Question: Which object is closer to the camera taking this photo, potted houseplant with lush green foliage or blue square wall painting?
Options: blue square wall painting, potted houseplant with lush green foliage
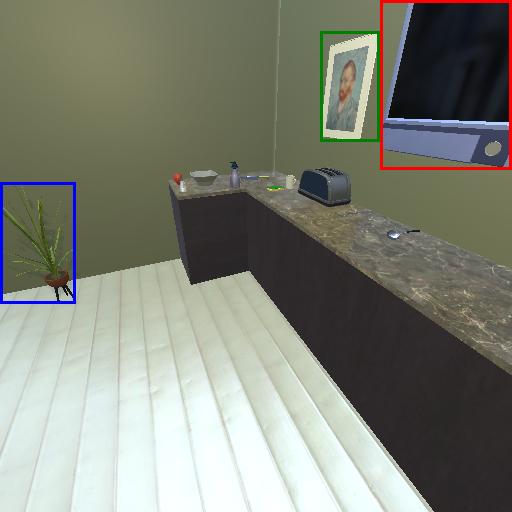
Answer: blue square wall painting